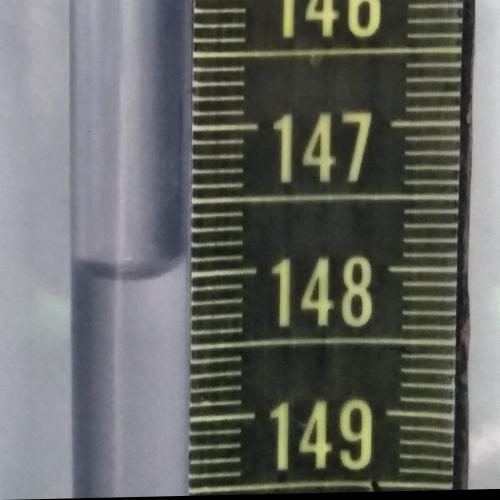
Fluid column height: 148.0 cm